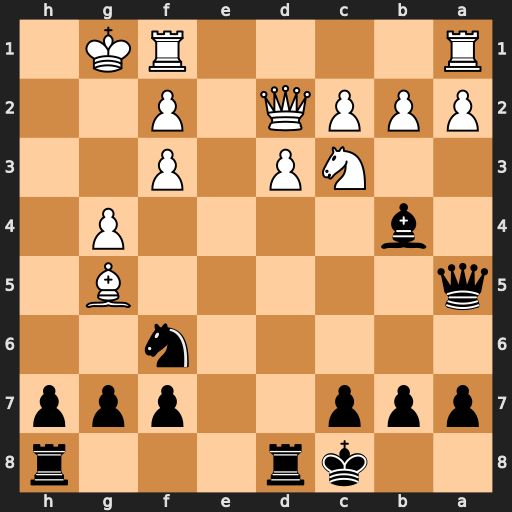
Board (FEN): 2kr3r/ppp2ppp/5n2/q5B1/1b4P1/2NP1P2/PPPQ1P2/R4RK1
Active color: b
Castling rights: -
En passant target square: -
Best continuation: h5 Bxf6 gxf6